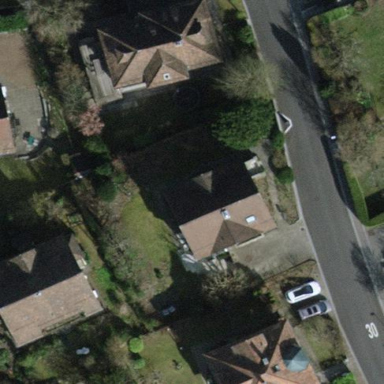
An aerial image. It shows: Building with gabled roof.